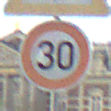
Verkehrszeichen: Geschwindigkeit30
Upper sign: FlugbetriebRechts
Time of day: MorningAfternoon
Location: Outdoor (Suburban)
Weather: PartlyCloudy
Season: NotSpecified
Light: Natural